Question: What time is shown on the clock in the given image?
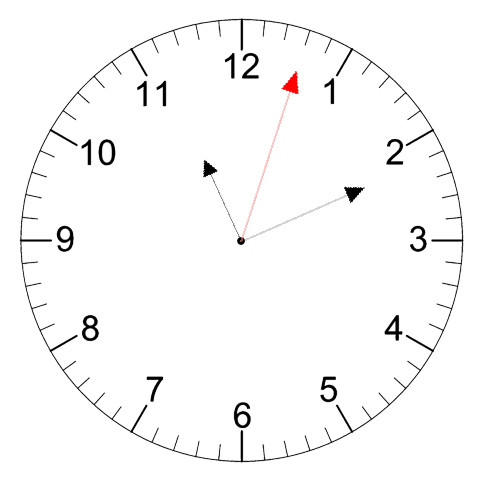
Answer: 11:11:03